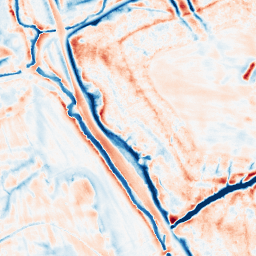
Category: edge_preserving
Decomposition family: bilateral
Decomposition parameters: d: 21
sigma_color: 25
sigma_space: 100
Upsampling method: bspline
Upsampling parameters: scale: 2
Upsampling scale: 2